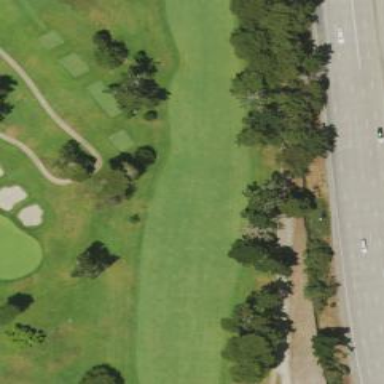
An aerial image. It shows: Grassy area designated as golf fairway.